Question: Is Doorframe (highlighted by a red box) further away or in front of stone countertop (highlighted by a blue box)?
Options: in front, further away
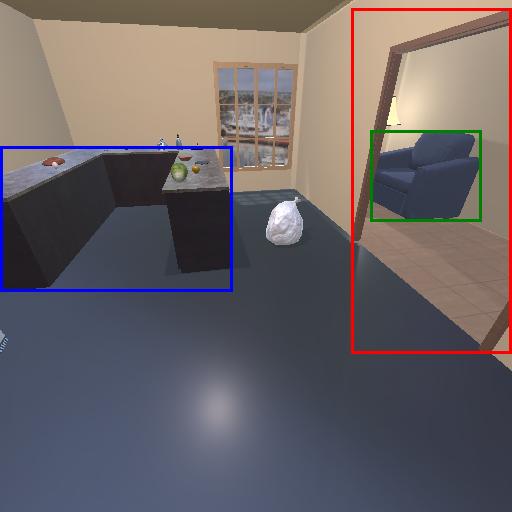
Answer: in front